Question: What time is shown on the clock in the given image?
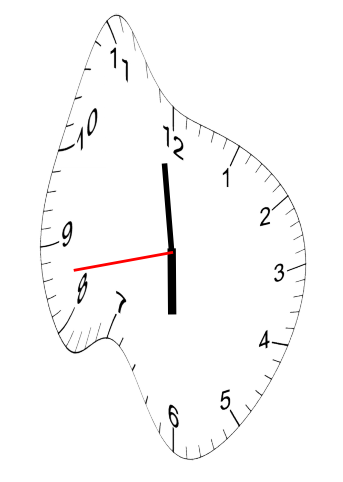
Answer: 05:58:43